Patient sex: F
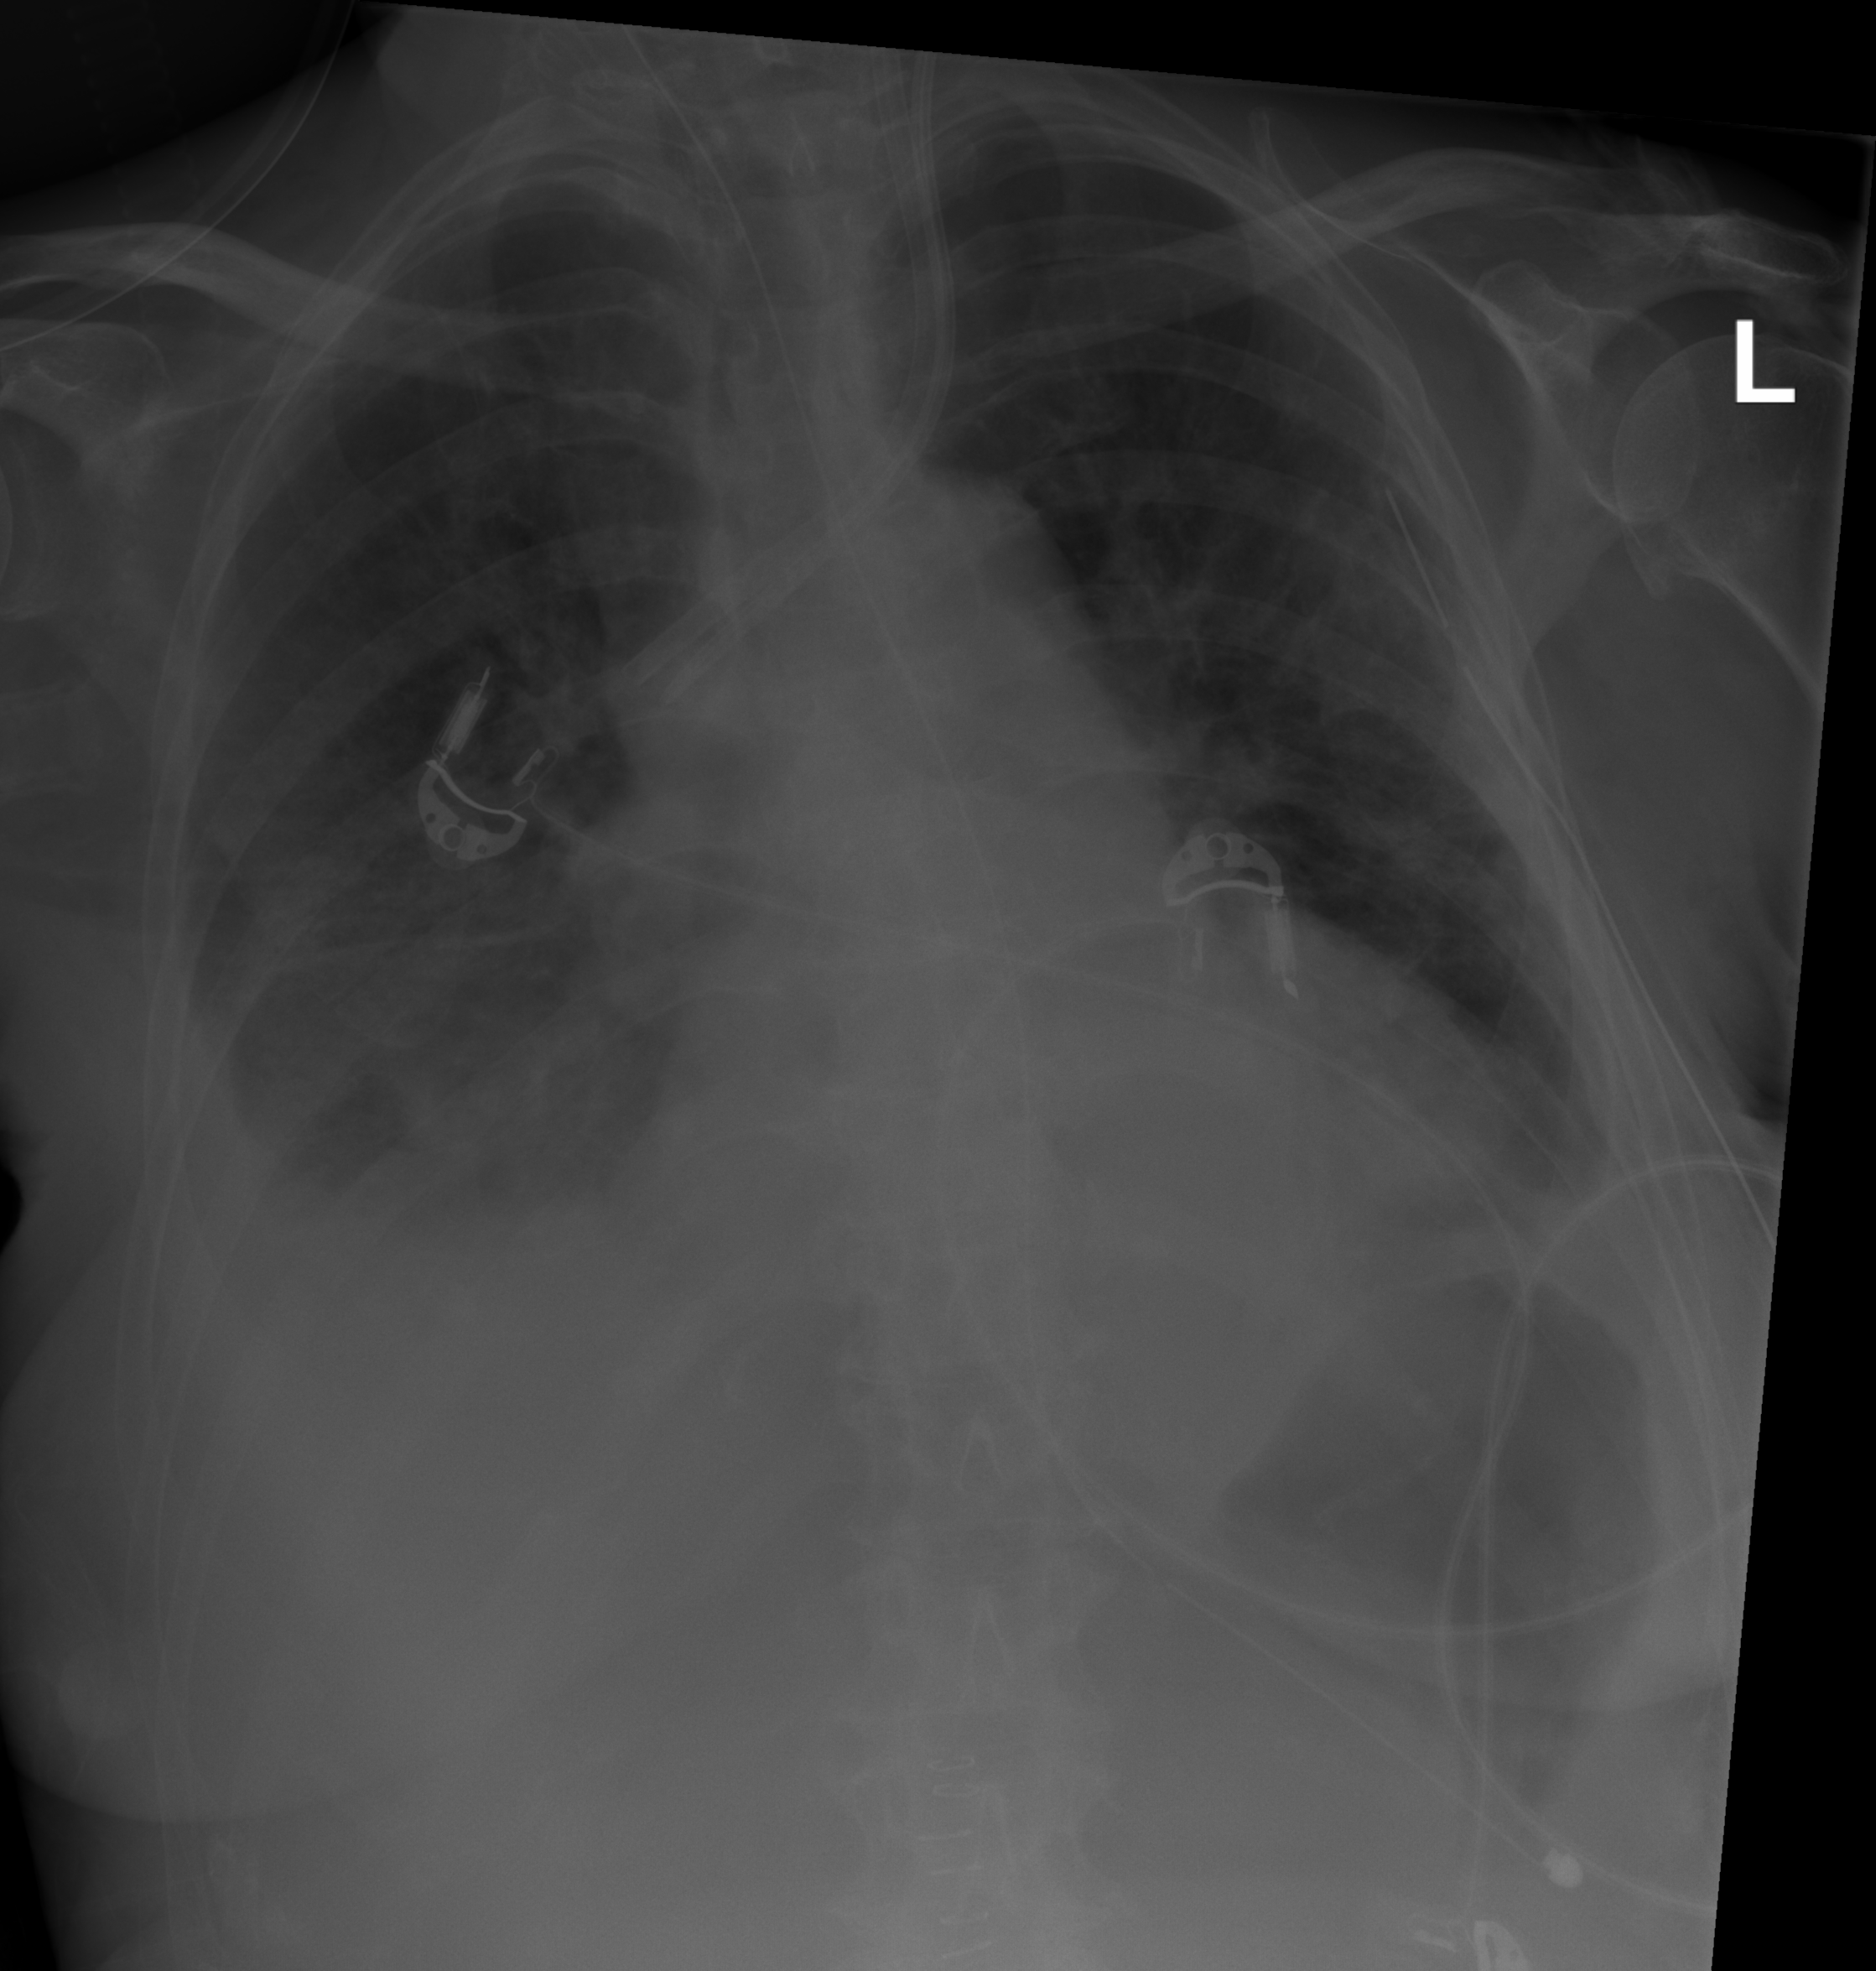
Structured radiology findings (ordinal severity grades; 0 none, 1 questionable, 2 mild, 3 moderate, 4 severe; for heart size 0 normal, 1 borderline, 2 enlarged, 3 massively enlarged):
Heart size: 2
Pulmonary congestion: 2
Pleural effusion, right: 2
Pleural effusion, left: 0
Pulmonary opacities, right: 1
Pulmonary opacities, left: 0
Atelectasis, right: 2
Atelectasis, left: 0